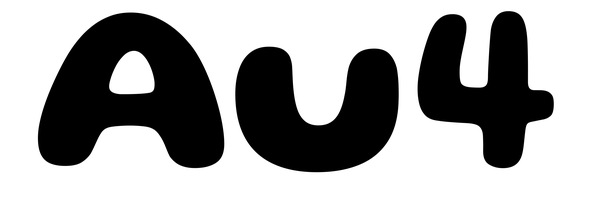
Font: Gluten_Bold